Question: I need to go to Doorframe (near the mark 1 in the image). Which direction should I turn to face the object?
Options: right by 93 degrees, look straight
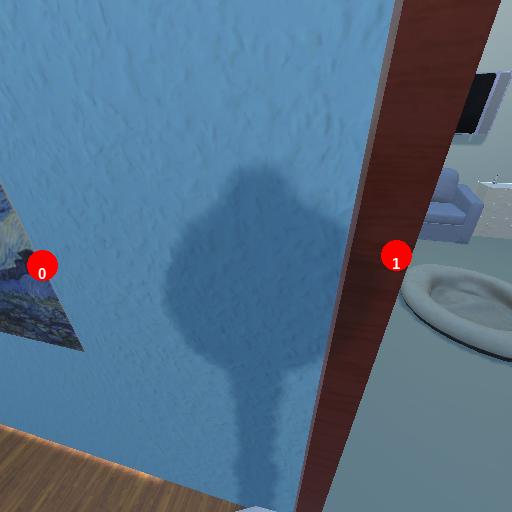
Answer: right by 93 degrees